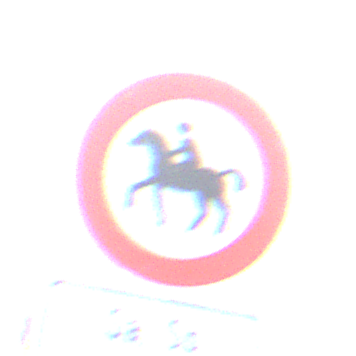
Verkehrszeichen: VerbotReiter
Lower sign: ZeitangabenMitBeschraenkungAufWochentage9
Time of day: SunriseSunset
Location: Outdoor (Urban)
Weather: PartlyCloudy
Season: NotSpecified
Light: Natural